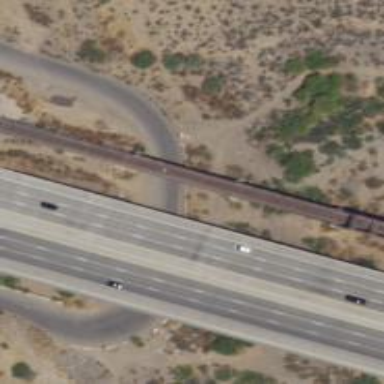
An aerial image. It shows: Low water crossing bridge.